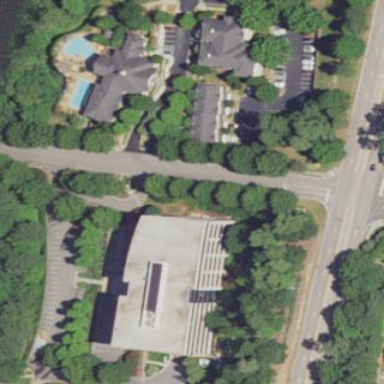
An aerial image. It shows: Residential building.